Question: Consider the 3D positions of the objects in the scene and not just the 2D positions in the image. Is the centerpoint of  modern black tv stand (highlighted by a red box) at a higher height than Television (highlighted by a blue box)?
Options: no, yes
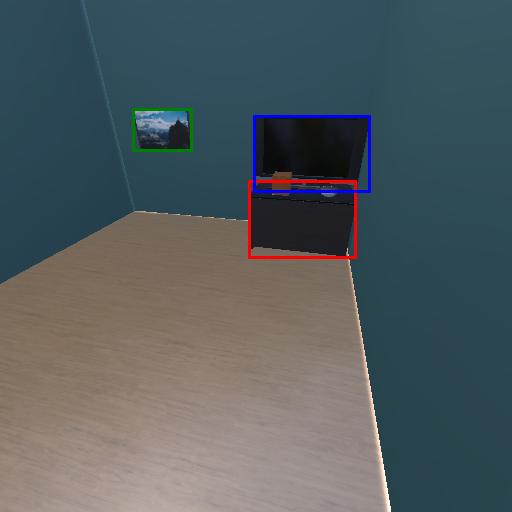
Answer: no